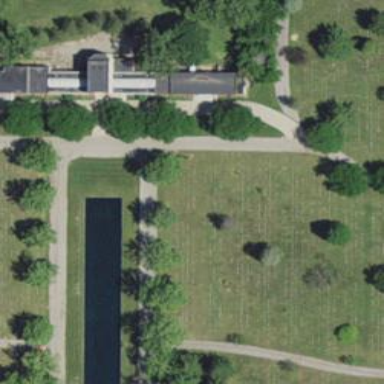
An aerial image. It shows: Cemetery.